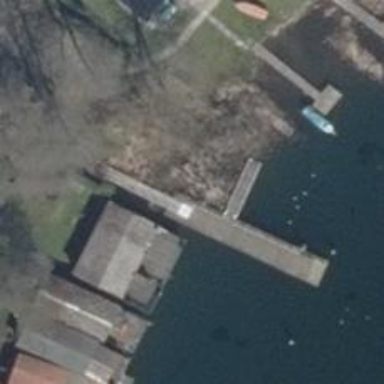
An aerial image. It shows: Man-made pier.